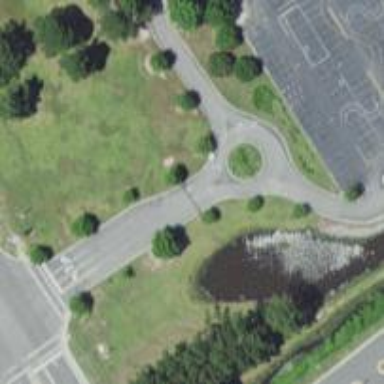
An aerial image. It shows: Asphalt road with roundabout junction designed for service vehicles.